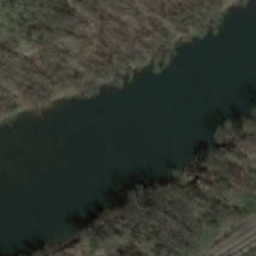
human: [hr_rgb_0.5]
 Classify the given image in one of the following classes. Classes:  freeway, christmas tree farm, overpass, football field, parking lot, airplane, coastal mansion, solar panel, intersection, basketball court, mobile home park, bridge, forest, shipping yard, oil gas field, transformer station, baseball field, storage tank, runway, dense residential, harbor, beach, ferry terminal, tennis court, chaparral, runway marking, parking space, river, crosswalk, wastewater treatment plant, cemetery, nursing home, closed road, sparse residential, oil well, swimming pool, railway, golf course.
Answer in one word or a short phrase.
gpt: river